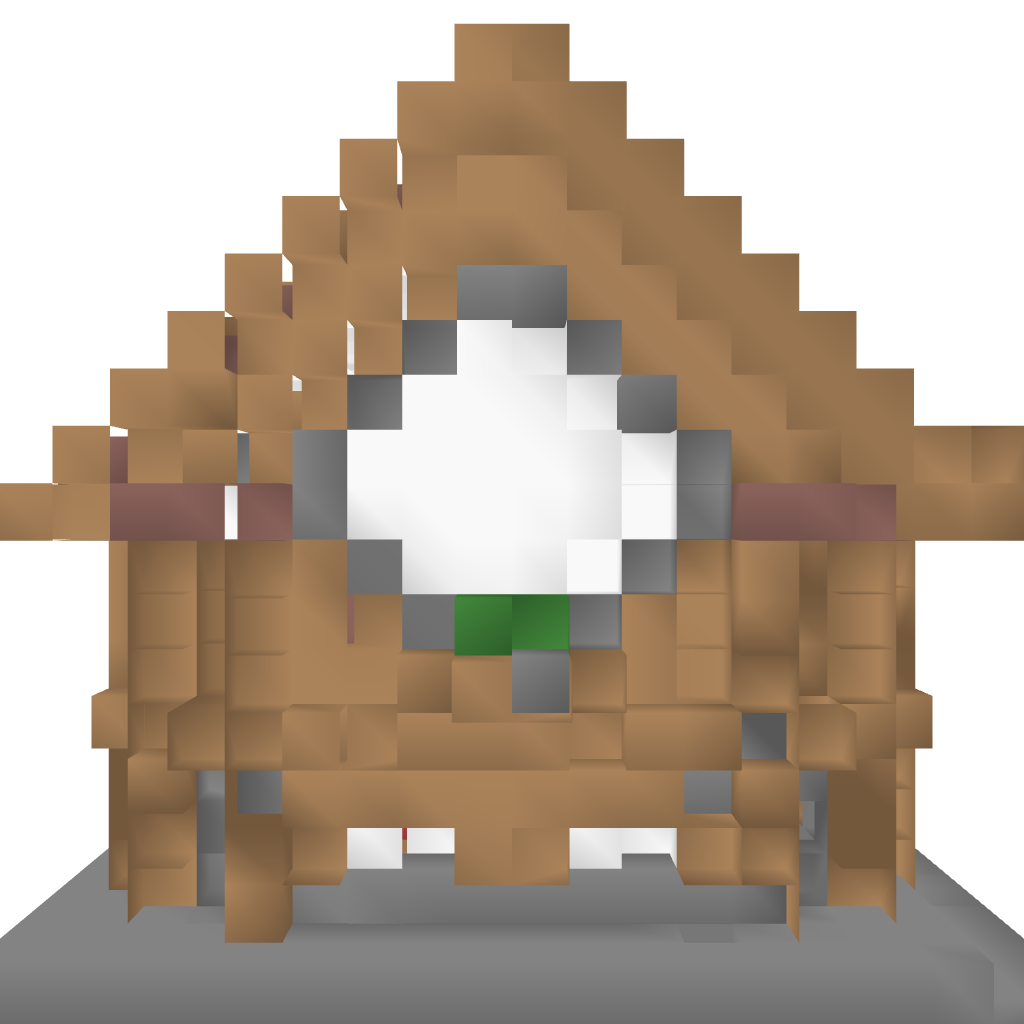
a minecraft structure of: House #3 high quality